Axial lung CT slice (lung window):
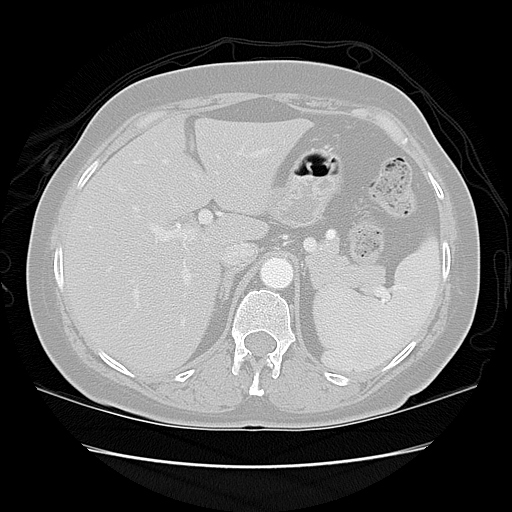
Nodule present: no